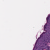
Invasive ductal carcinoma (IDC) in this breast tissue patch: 0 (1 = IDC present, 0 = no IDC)